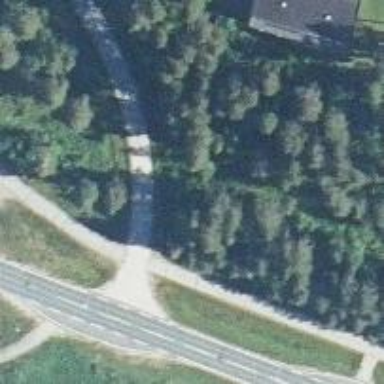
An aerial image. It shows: Unmarked asphalt crossing on cycleway road.